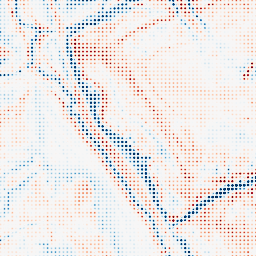
Category: multiscale
Decomposition family: dog
Decomposition parameters: sigma_low: 1
sigma_high: 5
Upsampling method: sinc_blackman
Upsampling parameters: scale: 8
kernel_size: 4
Upsampling scale: 8